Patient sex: M
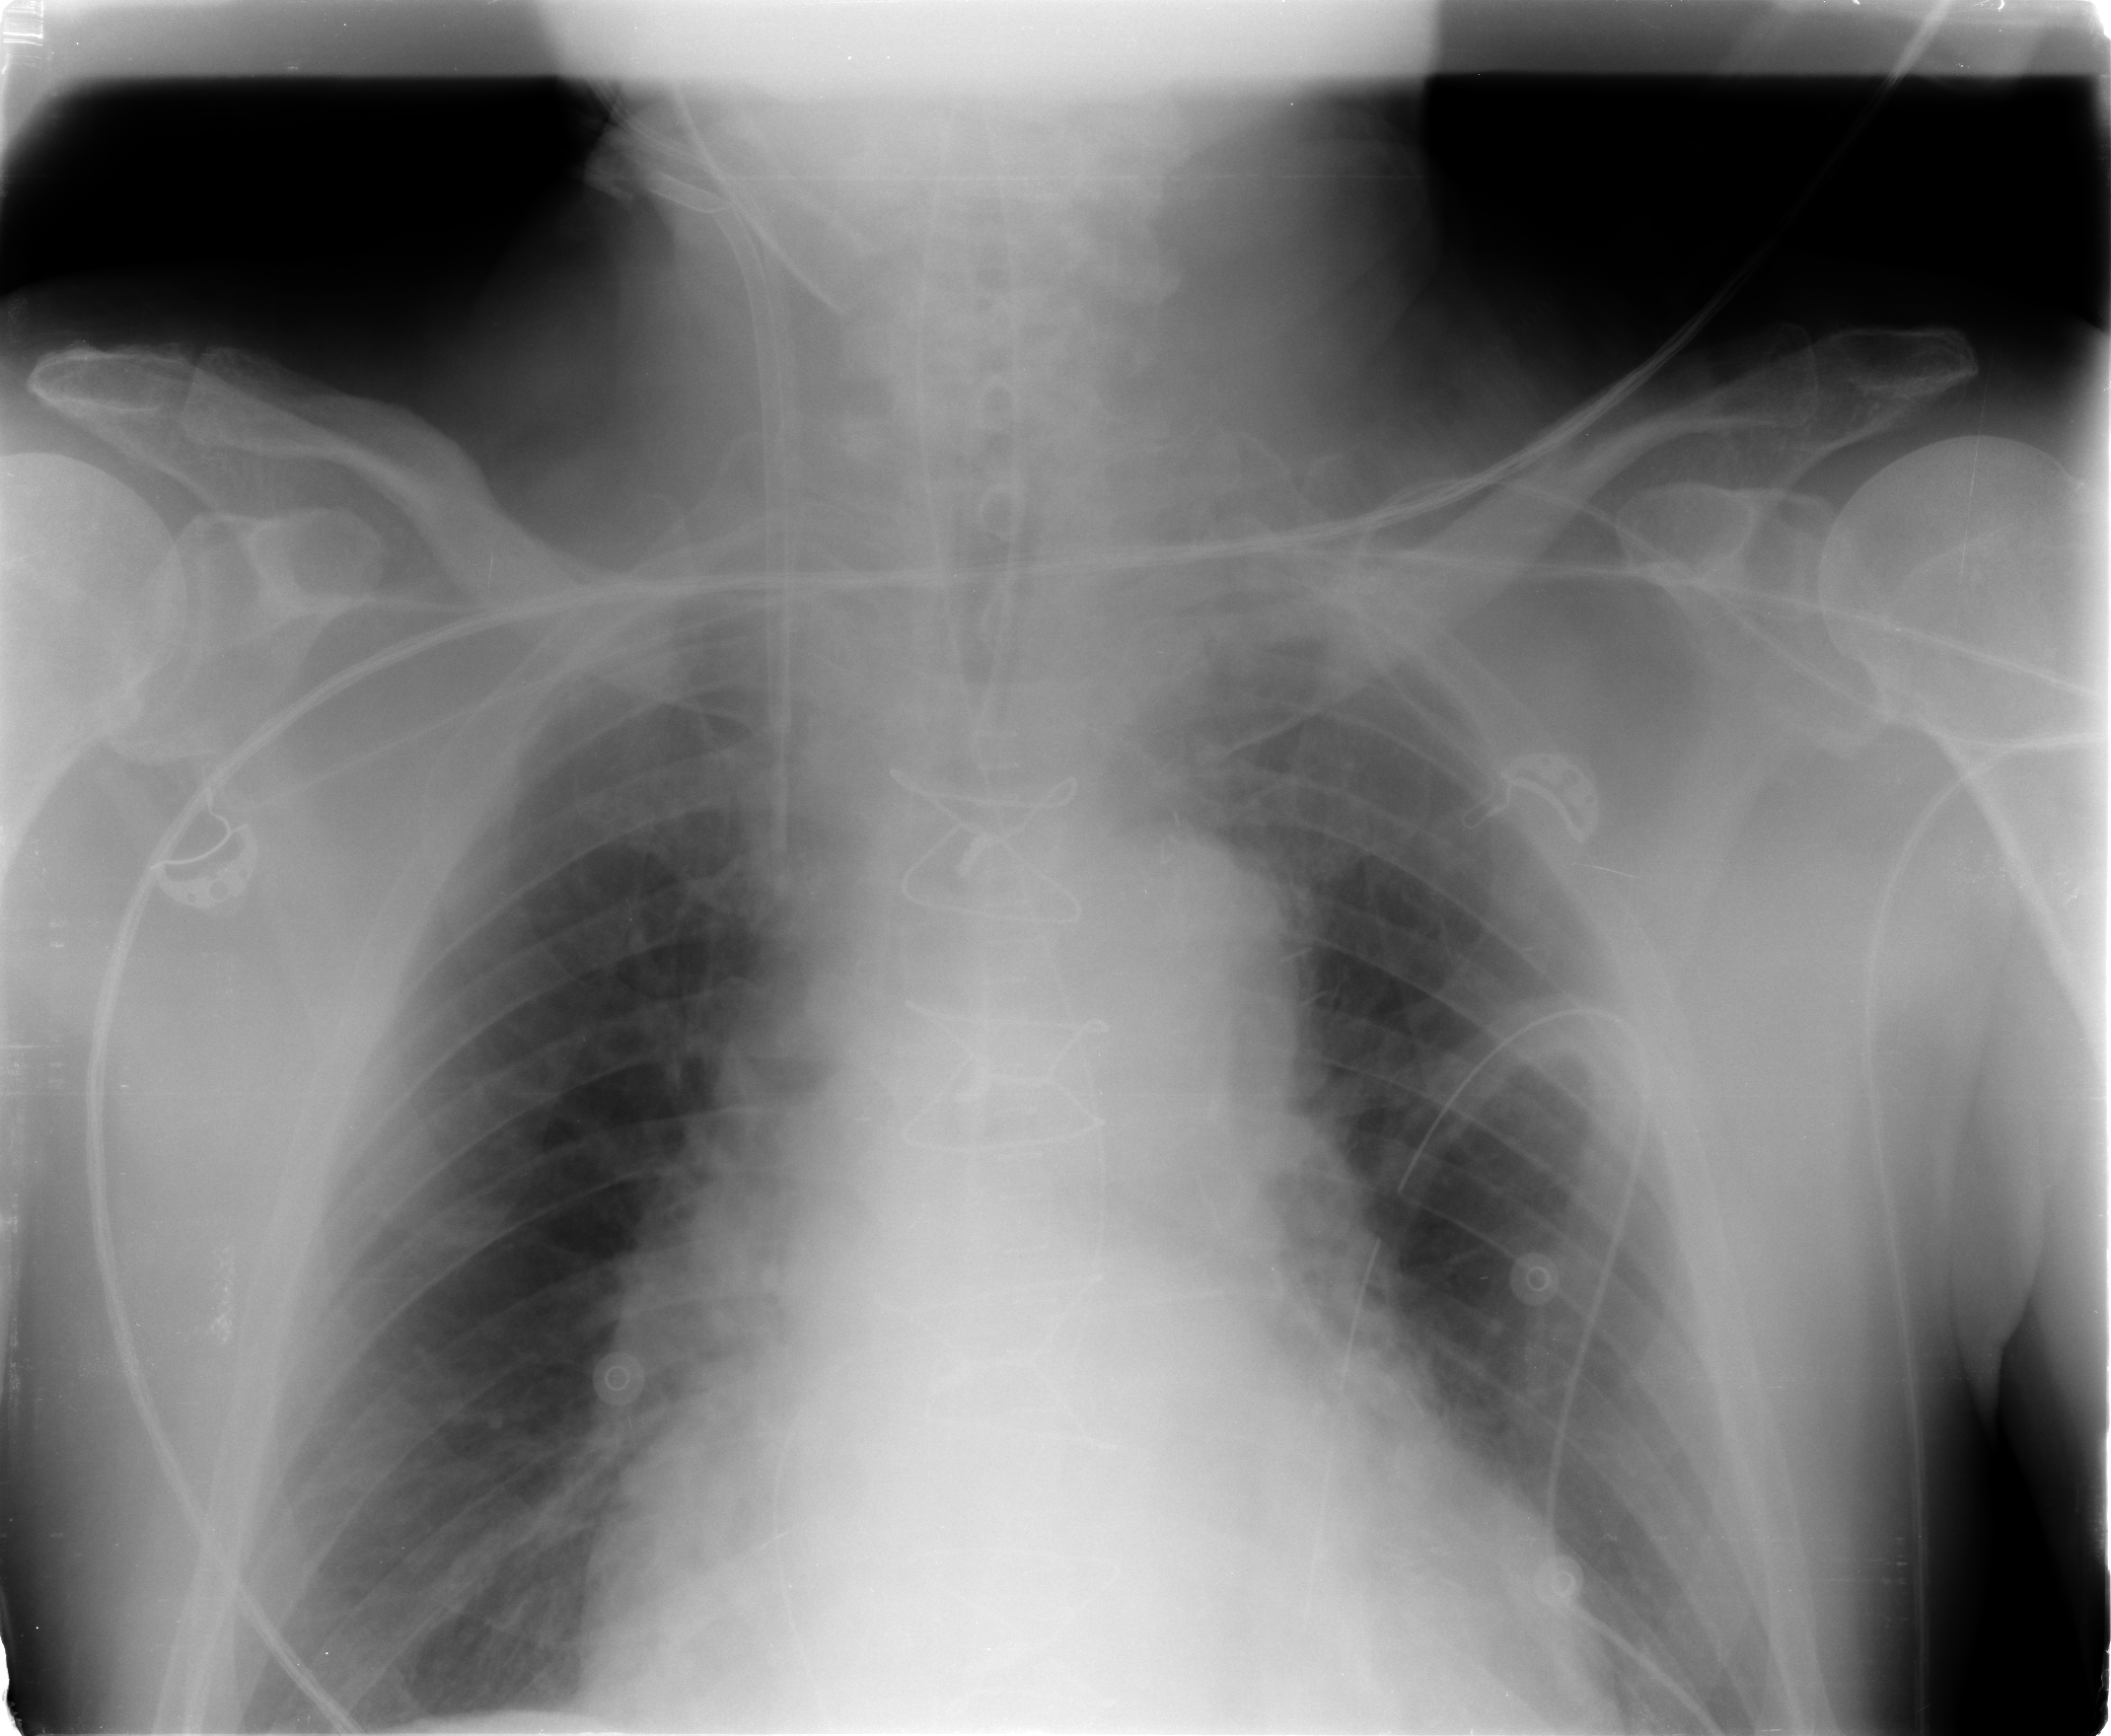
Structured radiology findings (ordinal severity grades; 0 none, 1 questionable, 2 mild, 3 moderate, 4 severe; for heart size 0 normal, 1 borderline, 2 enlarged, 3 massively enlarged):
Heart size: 2
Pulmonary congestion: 2
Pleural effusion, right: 0
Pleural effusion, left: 0
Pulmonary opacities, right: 0
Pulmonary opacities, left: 0
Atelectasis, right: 0
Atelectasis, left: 1